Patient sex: M
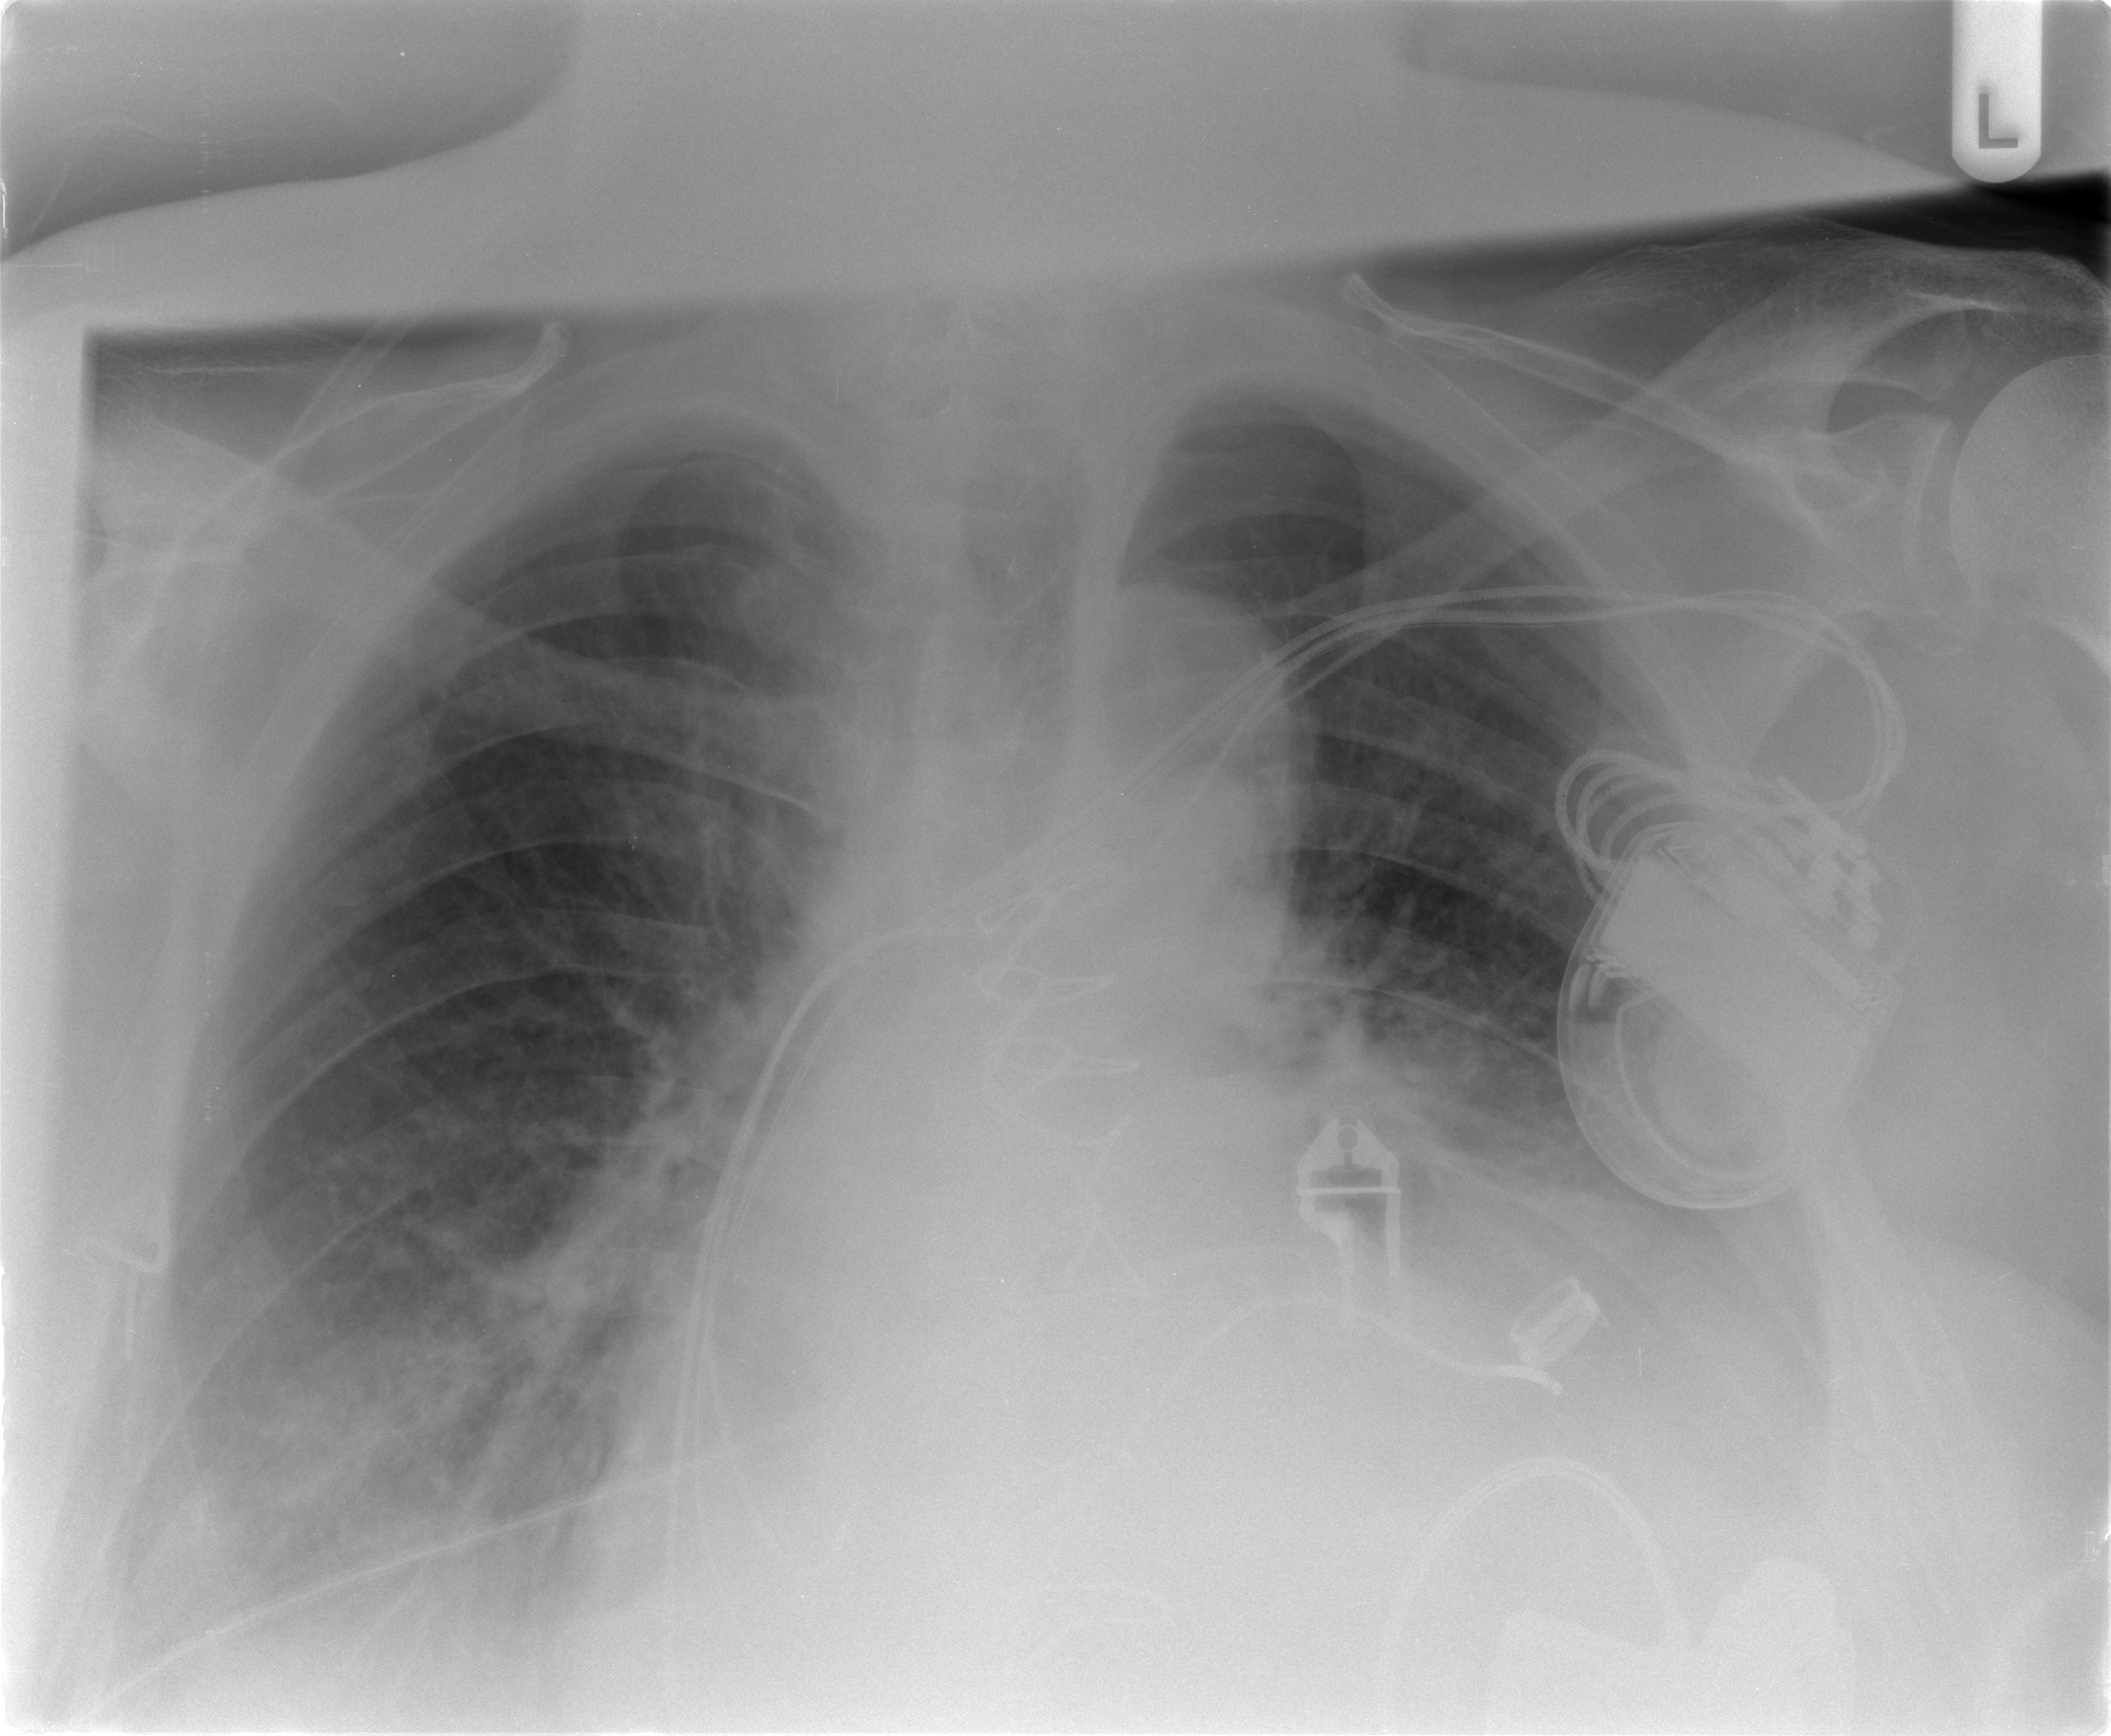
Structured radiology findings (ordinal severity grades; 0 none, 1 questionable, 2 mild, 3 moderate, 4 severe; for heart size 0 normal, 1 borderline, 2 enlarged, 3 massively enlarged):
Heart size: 3
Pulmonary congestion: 2
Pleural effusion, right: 2
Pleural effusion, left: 3
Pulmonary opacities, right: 2
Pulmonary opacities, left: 1
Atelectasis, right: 2
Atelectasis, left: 2